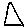
Label: triangle